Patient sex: M
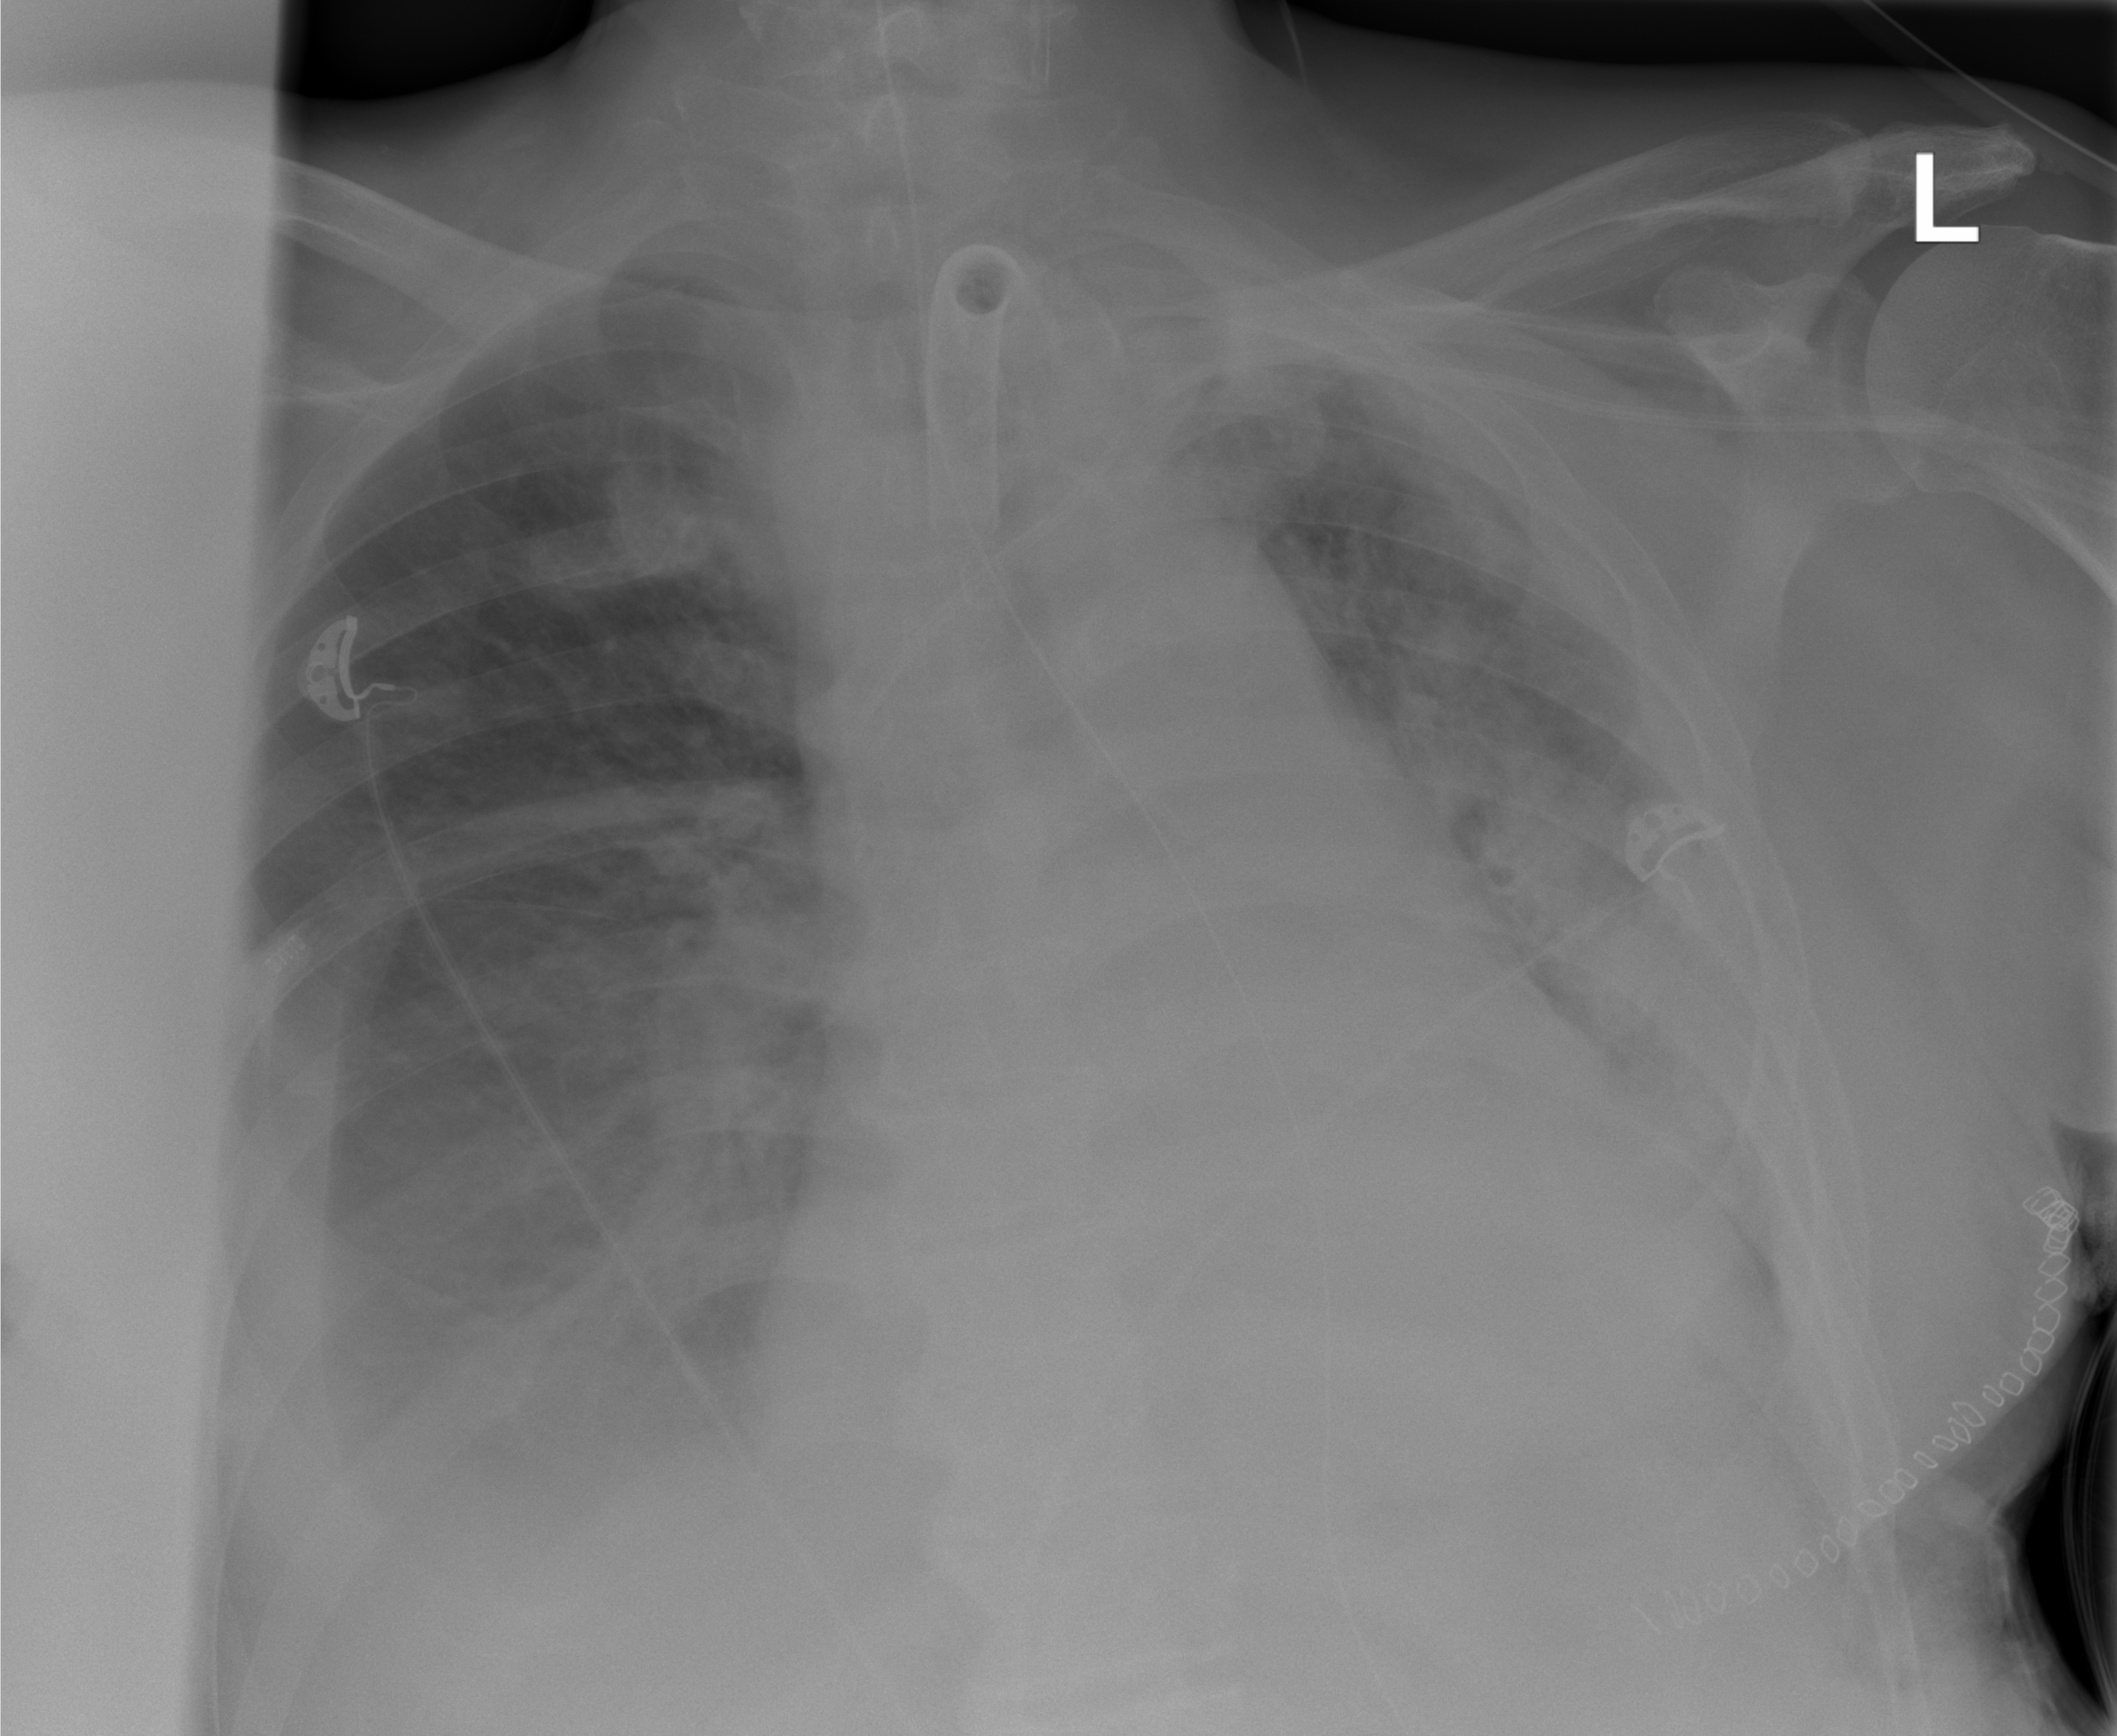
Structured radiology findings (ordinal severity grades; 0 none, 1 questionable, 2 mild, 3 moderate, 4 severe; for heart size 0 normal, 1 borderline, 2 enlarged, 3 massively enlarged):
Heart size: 2
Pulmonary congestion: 0
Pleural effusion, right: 1
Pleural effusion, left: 0
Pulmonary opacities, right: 1
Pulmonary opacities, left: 3
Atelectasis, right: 2
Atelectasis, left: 3